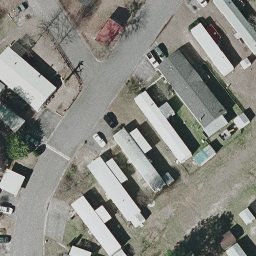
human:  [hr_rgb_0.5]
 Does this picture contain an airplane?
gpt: no

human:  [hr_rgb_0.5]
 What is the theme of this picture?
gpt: mobile home park

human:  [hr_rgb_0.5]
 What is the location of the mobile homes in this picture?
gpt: minor diagonal

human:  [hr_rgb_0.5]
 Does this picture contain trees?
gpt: yes

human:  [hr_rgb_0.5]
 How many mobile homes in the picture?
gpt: eight